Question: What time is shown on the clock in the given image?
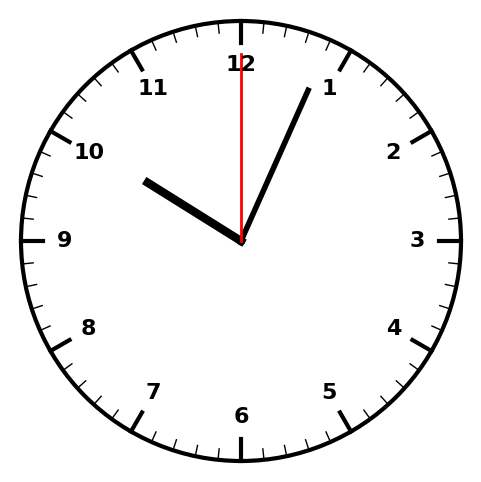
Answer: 10:04:00